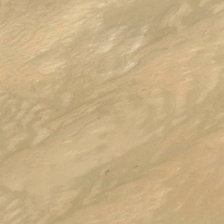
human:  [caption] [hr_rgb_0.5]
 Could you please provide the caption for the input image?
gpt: a piece of sand in the desert is like fish scale .

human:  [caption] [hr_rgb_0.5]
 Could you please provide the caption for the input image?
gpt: it is a piece of yellow desert .

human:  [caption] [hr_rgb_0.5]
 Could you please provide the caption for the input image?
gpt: a piece of desert is dusty ,barren and desolate .

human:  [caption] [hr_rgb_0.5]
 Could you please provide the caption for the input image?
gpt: it is a piece of yellow desert .

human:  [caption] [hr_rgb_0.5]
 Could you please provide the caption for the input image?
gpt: a piece of sand in the desert is like fish scale .